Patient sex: F
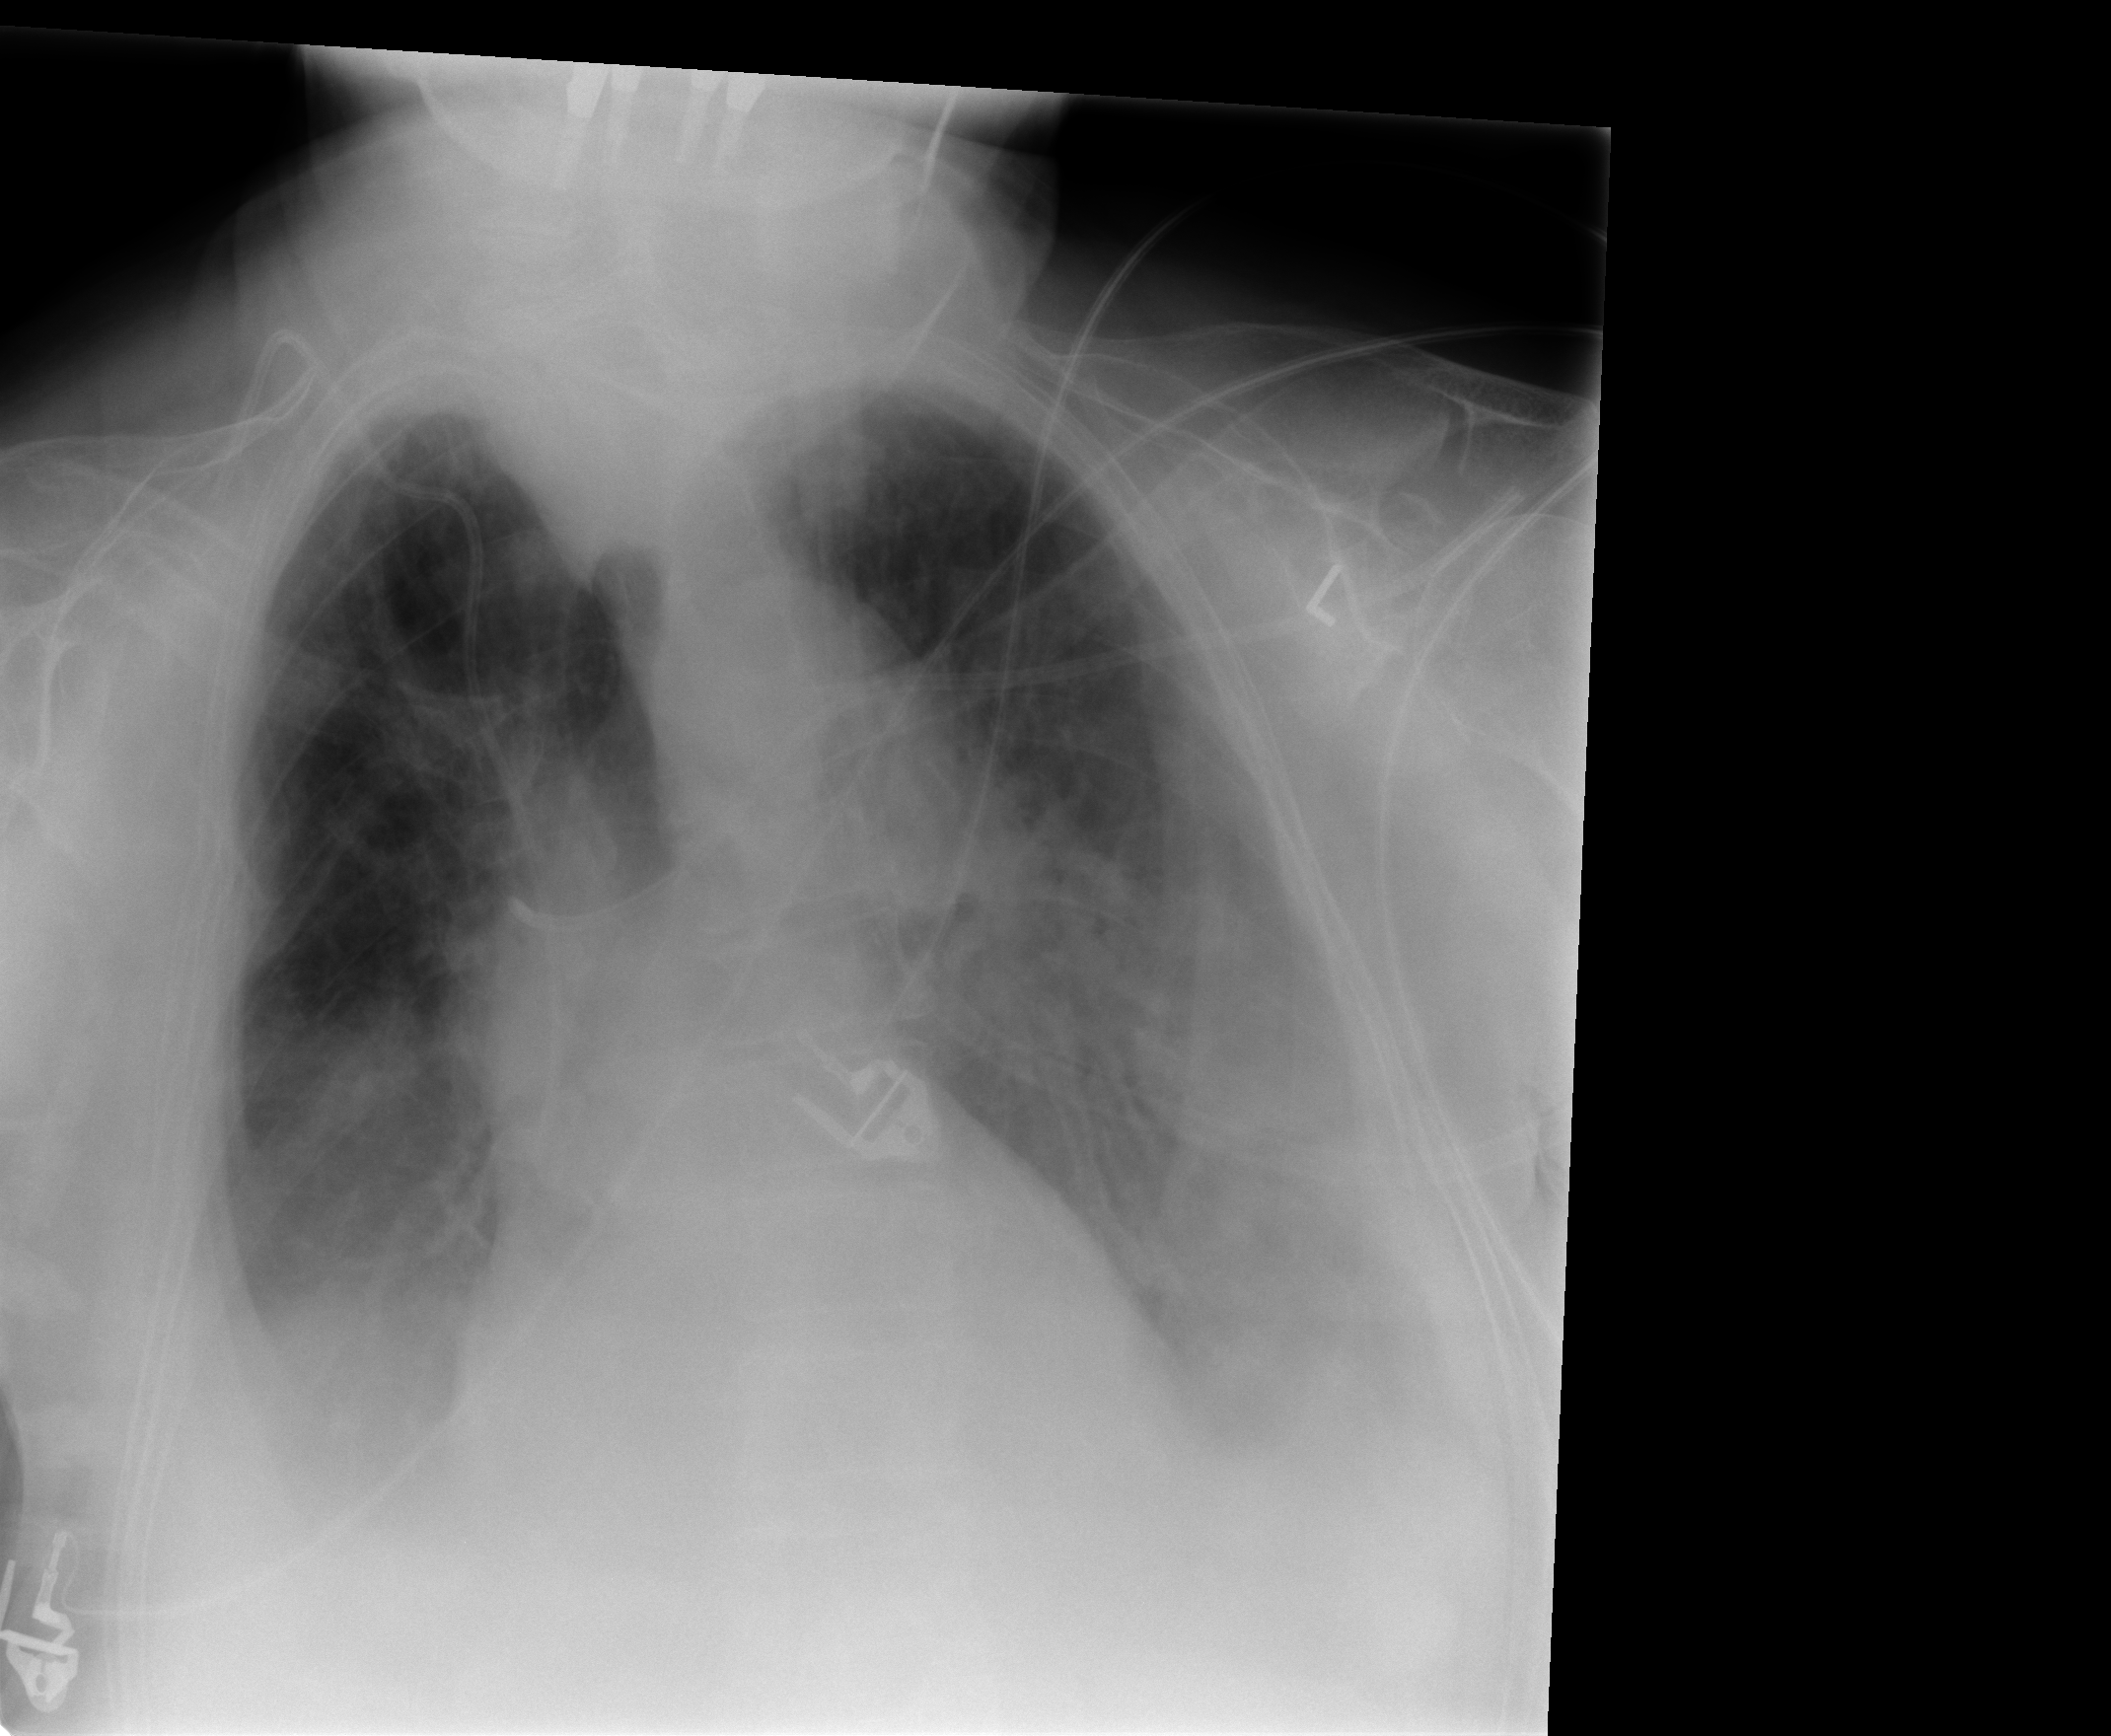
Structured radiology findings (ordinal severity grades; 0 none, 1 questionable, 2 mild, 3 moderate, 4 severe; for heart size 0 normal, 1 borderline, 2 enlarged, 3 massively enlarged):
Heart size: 0
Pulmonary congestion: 2
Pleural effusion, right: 2
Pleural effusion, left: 2
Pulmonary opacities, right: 0
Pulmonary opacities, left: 1
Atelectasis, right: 2
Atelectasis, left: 2